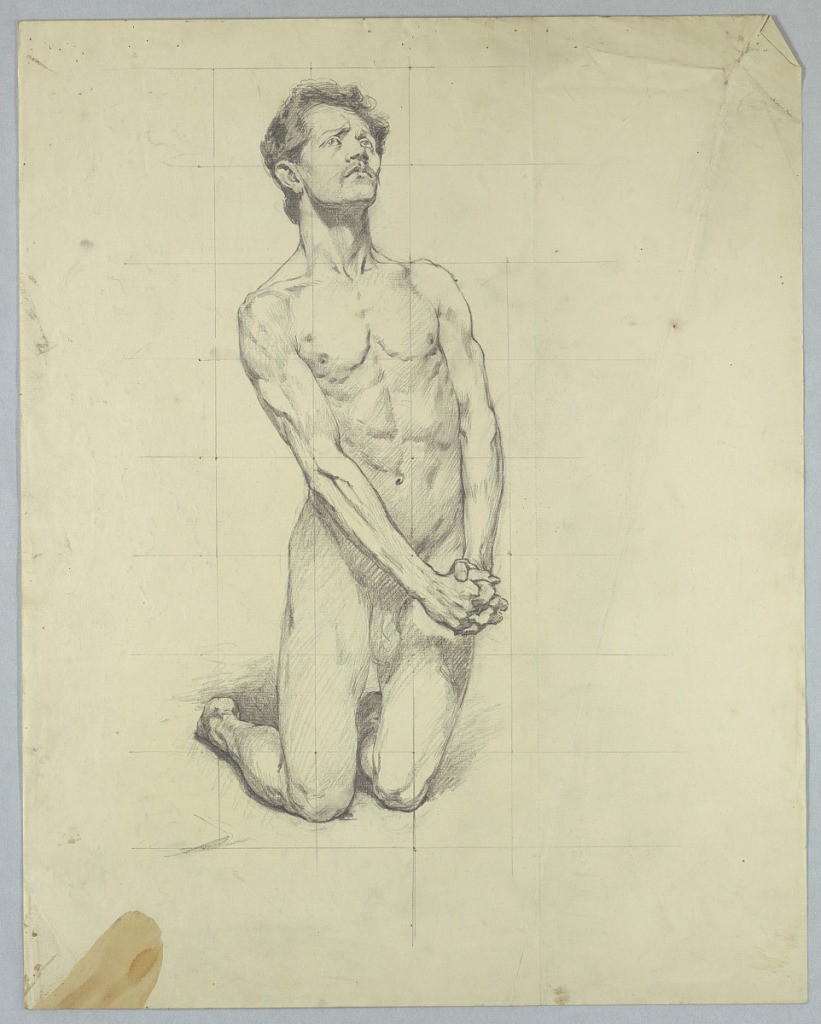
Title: Figure Study for "The Temptation of St. Anthony"
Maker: Kenyon Cox, American, 1856–1919
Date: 1896
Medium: Graphite on paper
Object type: Drawing
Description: Nude male figure on his knees, hands clasped, face upturned. Paper squared for transfer.